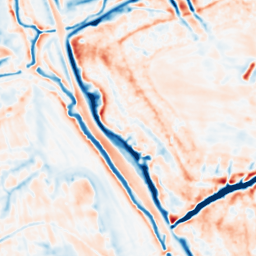
Category: multiscale
Decomposition family: dog
Decomposition parameters: sigma_low: 1
sigma_high: 5
Upsampling method: bicubic_16x
Upsampling parameters: scale: 16
Upsampling scale: 16